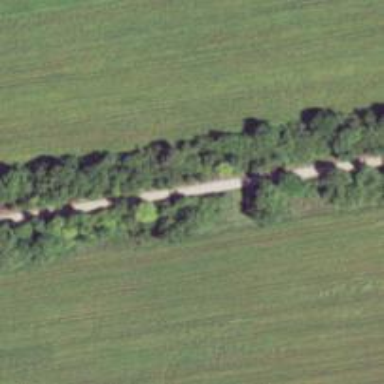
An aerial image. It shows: Abandoned railway.